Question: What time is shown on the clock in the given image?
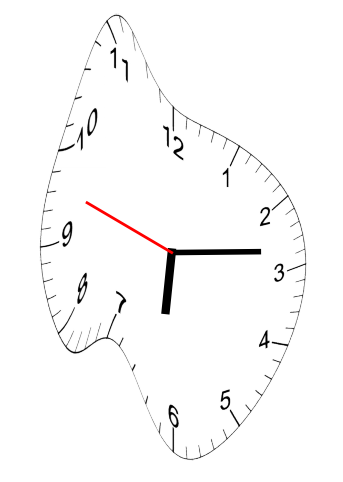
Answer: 06:13:48